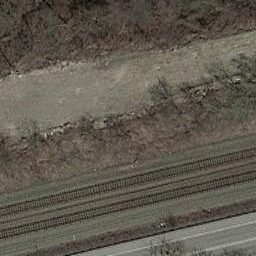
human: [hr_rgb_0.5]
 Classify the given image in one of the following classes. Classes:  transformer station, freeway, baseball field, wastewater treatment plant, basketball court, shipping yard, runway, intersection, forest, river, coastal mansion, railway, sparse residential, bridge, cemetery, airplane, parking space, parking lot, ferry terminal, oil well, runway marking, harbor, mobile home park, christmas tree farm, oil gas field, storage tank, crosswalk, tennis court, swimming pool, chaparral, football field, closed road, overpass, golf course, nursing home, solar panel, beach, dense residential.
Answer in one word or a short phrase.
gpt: railway